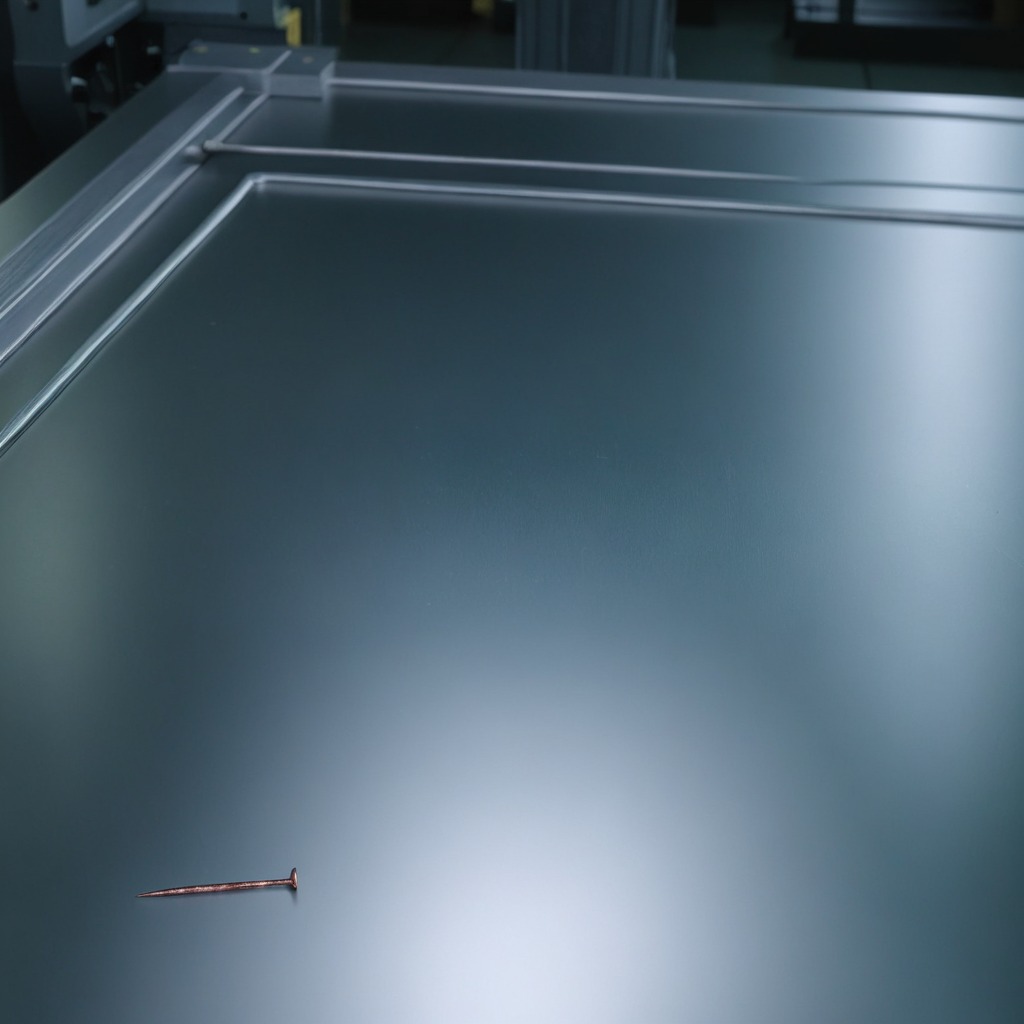
An iron nail is lying on a metal table in a machine shop under fluorescent lights.